Interaction volume radius: 10 \u00c5
Interaction volume height: 15 \u00c5
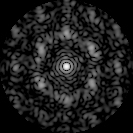
Disorder parameter: 0.6224